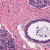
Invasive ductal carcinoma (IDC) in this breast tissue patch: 0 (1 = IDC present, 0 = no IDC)